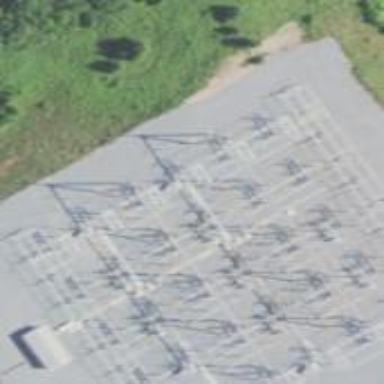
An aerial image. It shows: Switch used for power control.